Current action and preconditions to check: trajectory_clear

Your task: For each precondition in the list above, predict whether it will hold at this action.

Consider the current scene as observed from the mobile robot's camera, and analyze the predicted future states of all dynamic agents (e.g., people, animals, vehicles, or any moving entities) within the NEXT SECOND.

IMPORTANT: Only answer "very likely" if you are absolutely certain—based on strong, clear evidence—that a dynamic agent will violate the precondition in the predicted future state. Do NOT answer "very likely" for unlikely, ambiguous, or low-probability risks.

Ask yourself for each precondition: Is there a high probability, with clear and convincing evidence, that the predicted future states of any dynamic agent will interfere with the predicted future state of the currently executing action within the NEXT SECOND, causing that precondition to fail?

Assess the risk level based on these predictions. Use "likely" or "very likely" if motions create a clear risk of interference.

Use "neutral" or "improbable" if agents are nearby but their predicted paths are clearly diverging or non-conflicting.

Failure Risk Categories: "very improbable", "improbable", "neutral", "likely", "very likely"

Answer Format: Output ONLY the probability_of_failure value from these categories: "very improbable", "improbable", "neutral", "likely", "very likely"

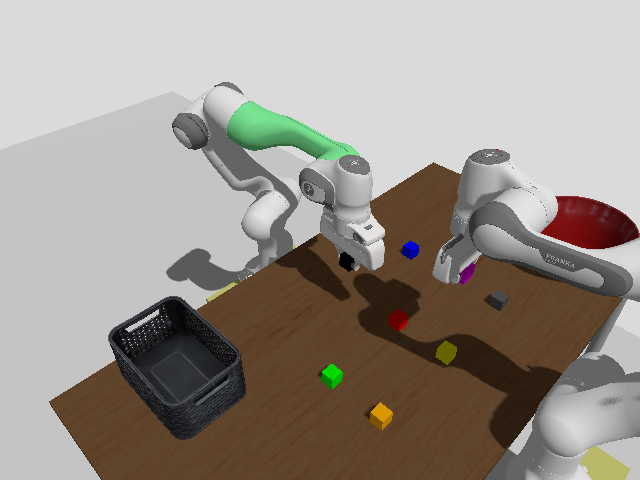

Answer: improbable